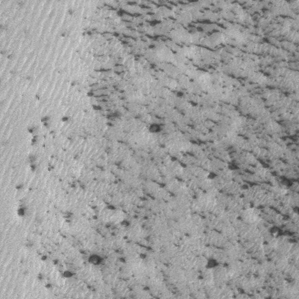
Label: frost